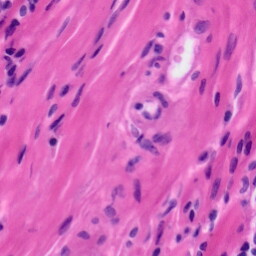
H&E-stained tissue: Tonsil